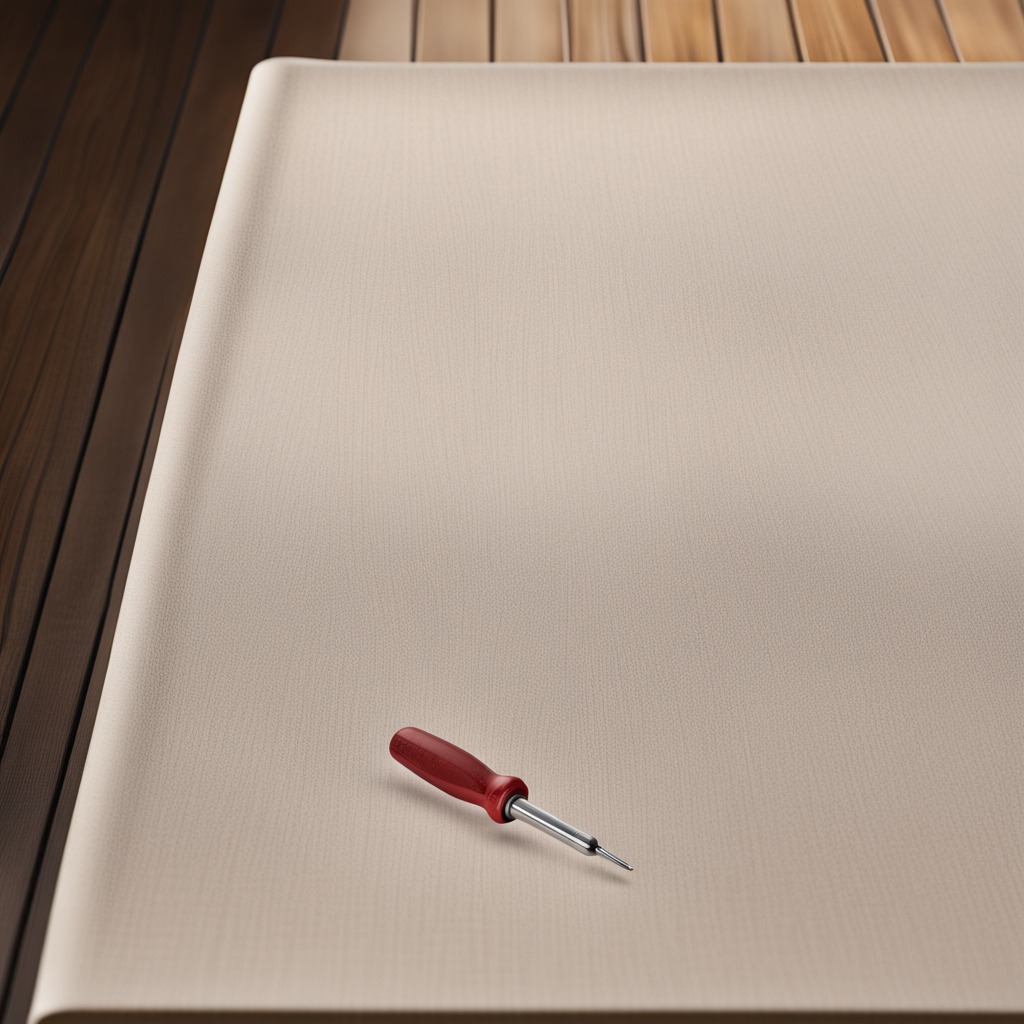
A screwdriver lying on a wooden table in an outdoor workshop during daytime bright natural light soft shadows worn but beneath the cloth